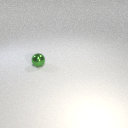
small green metal sphere